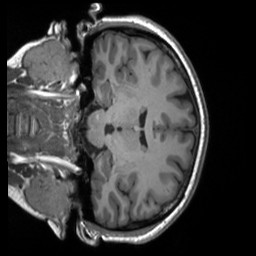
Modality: T1w
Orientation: coronal
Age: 32
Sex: female
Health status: ill
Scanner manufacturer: siemens
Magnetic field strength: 3 T
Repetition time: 2.3 s
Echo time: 0.00232 s